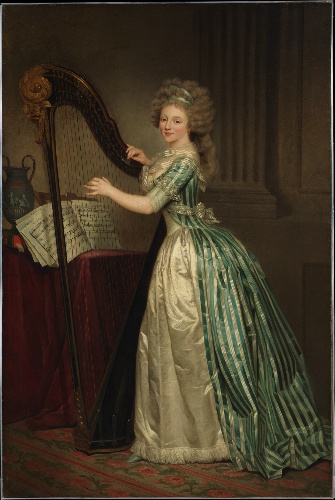
Title: Self-Portrait with a Harp
Artist: Rose Adélaïde Ducreux
Artist bio: French, Paris 1761–1802 Santo Domingo
Date: 1791
Object type: Painting
Classification: Paintings
Medium: Oil on canvas
Dimensions: 76 x 50 3/4 in. (193 x 128.9 cm)
Department: European Paintings
Credit line: Bequest of Susan Dwight Bliss, 1966
Accession year: 1967
Repository: Metropolitan Museum of Art, New York, NY
Tags: Self-portraits|Women|Harps